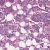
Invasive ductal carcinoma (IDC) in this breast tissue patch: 1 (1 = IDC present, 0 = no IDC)